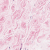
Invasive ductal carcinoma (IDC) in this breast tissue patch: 0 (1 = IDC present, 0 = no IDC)